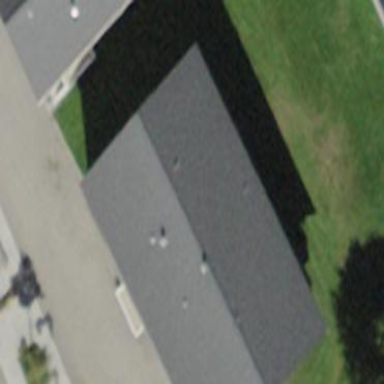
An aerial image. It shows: Tan house with gabled roof oriented along.